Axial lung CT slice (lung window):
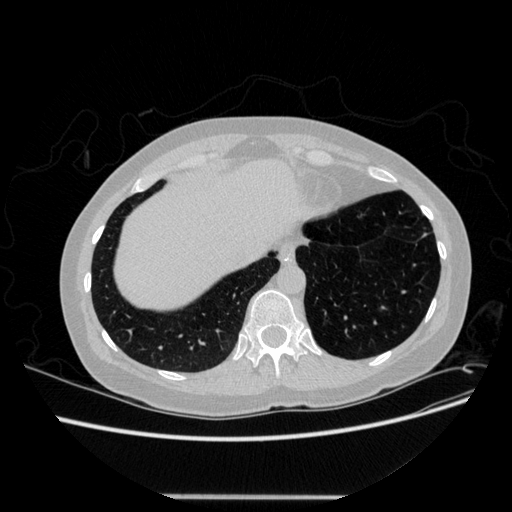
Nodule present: no